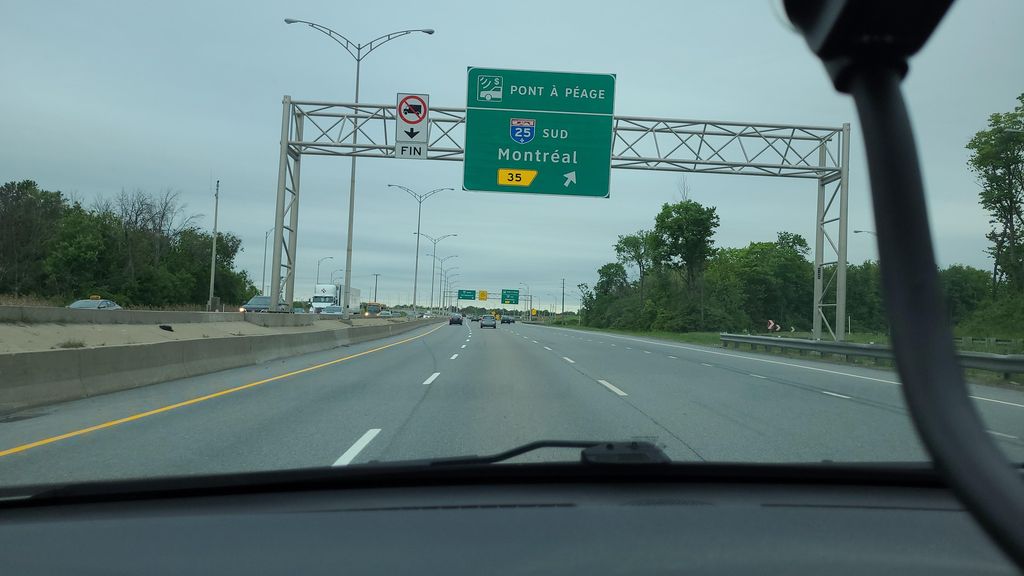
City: montreal